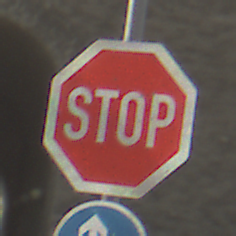
Verkehrszeichen: Stop
Zusatzzeichen unten: VorgeschriebeneFahrtrichtungGeradeausOderRechts
Umgebung: Outdoor, Suburban
Tageszeit: MorningAfternoon
Wetter: Clear
Licht: Natural
Jahreszeit: NotSpecified
Kontrast: HighContrast